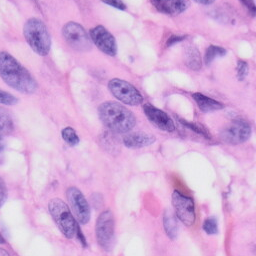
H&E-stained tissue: Skin